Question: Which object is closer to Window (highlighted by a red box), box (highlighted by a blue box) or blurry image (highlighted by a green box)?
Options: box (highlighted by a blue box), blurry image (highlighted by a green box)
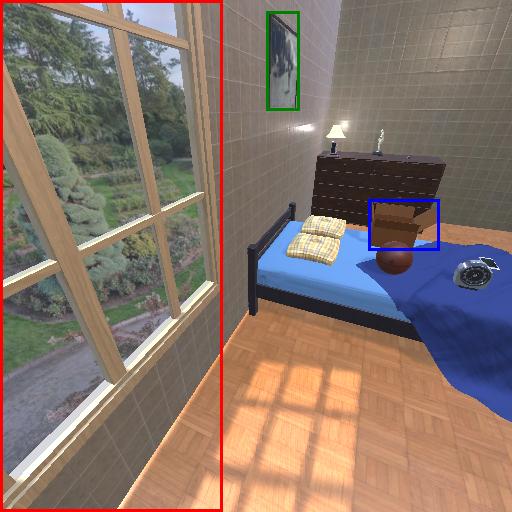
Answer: box (highlighted by a blue box)